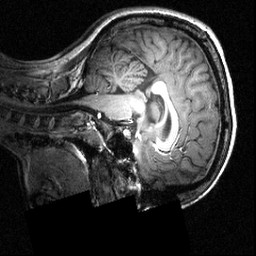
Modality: T1w
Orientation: sagittal
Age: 16
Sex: female
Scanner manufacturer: siemens
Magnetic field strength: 3.951 T
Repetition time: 1.5 s
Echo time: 0.00335 s